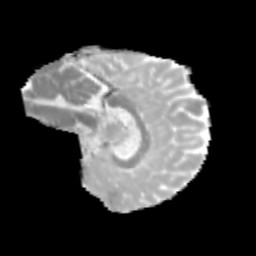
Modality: MD
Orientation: sagittal
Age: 11
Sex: male
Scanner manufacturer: siemens
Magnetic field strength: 3 T
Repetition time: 3.8 s
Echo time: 0.07 s